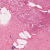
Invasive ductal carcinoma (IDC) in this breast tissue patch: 0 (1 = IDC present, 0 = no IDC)